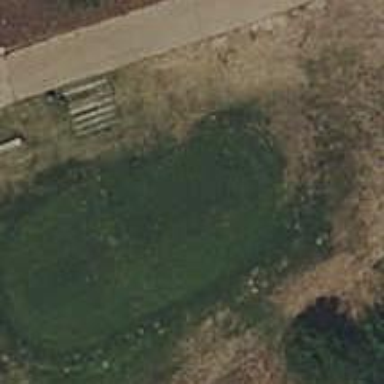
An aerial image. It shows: Golf tee.